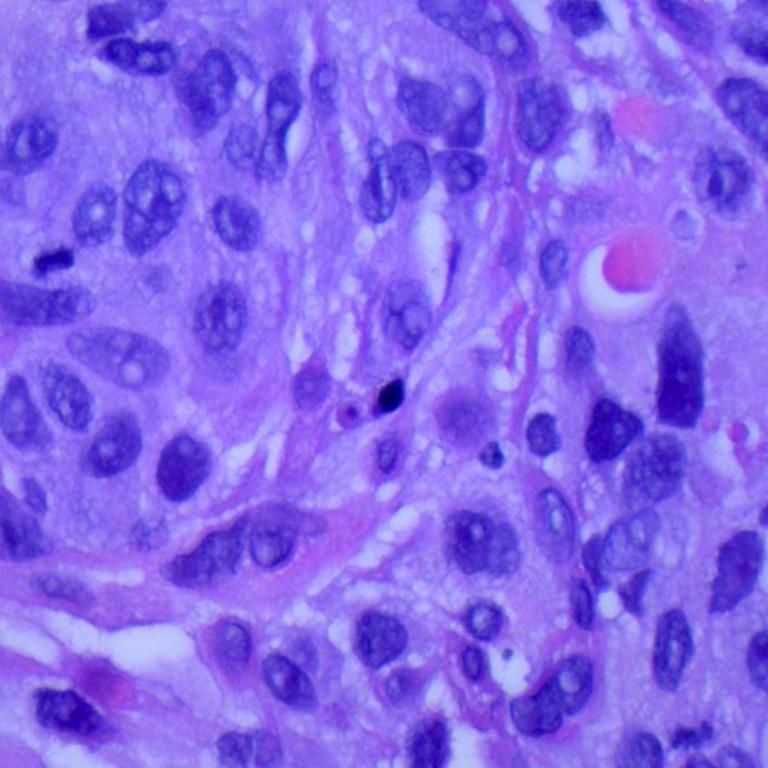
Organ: lung
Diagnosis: squamous carcinomas